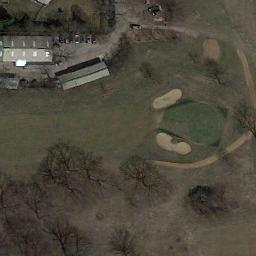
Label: golf_course